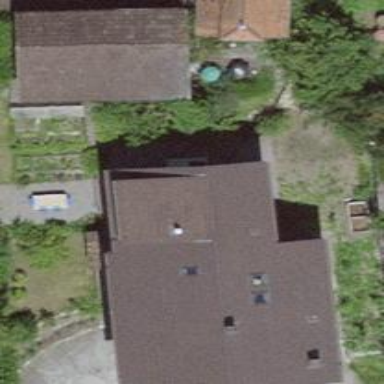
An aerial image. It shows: Residential building.